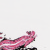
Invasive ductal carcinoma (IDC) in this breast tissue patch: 0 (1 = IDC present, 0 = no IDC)